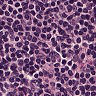
Metastatic tissue present: no